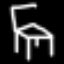
Label: chair